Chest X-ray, PA view. Patient: 50 years old, sex M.
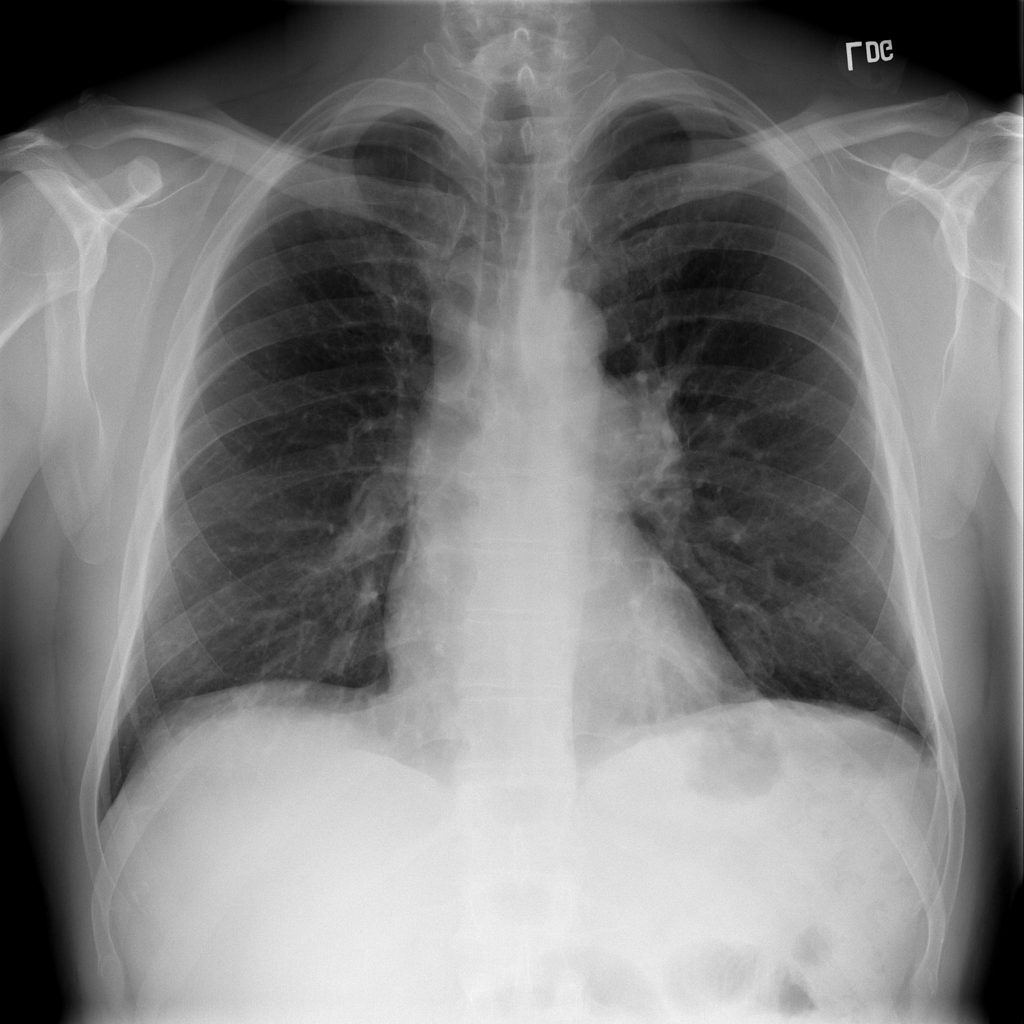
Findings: No Finding